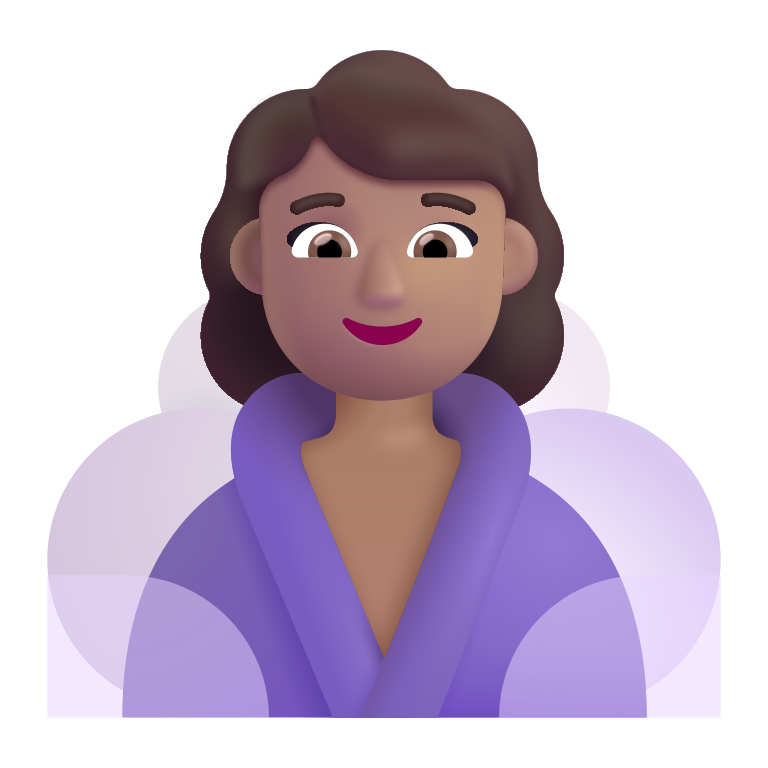
woman in steamy room color